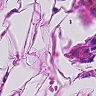
Metastatic tissue present: no